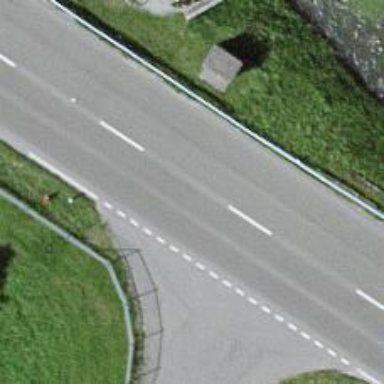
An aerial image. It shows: Primary road with asphalt surface.